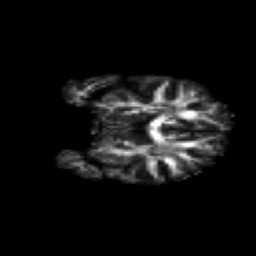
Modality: FA
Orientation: coronal
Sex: female
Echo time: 0.114 s